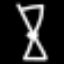
Label: hourglass